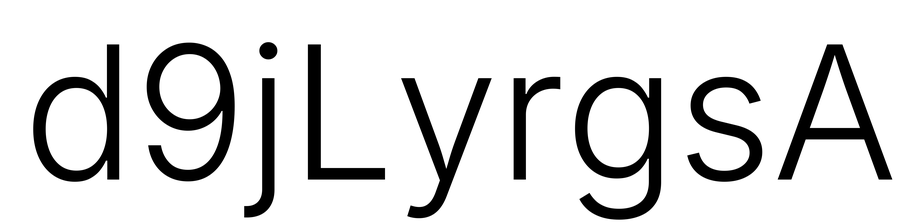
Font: Inter_Light